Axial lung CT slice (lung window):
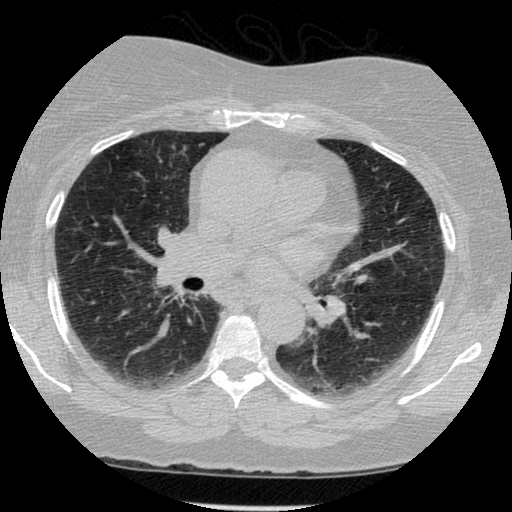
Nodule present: no